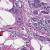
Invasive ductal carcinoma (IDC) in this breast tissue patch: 0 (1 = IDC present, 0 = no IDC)